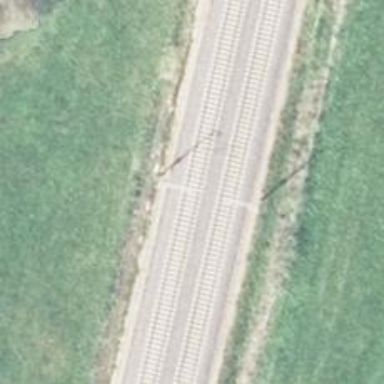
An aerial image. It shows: Milestone along the railway with catenary mast.